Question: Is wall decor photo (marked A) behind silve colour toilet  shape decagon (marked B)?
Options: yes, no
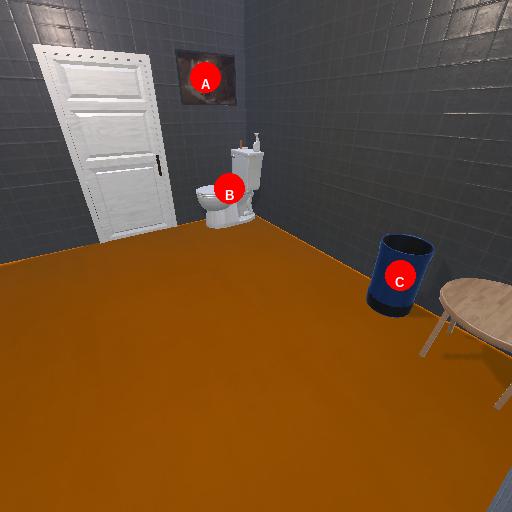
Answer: yes